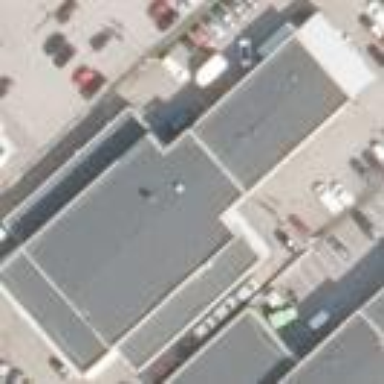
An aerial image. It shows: Commercial building.